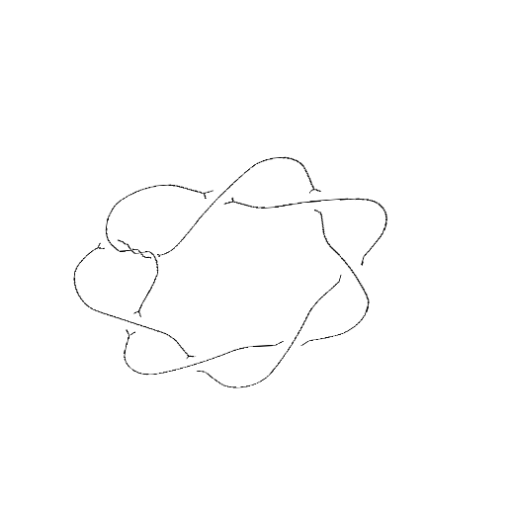
Crossing number: 10